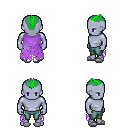
a pixel art fantasy rpg character, male body template, dark elf, purple skin, maroon tattered cape, teal pants, green short mohawk hairstyle, white slippers, four views (front, back, left, right), 2x2 character sprite sheet, small pixel art, hard edges, no anti-aliasing